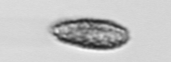
Label: Pseudochattonella_farcimen